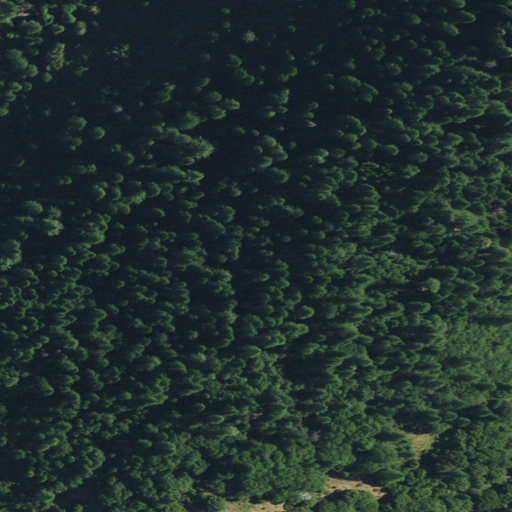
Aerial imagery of ridge(s) in California named Fiddle Creek Ridge containing evergreen forest and shrub